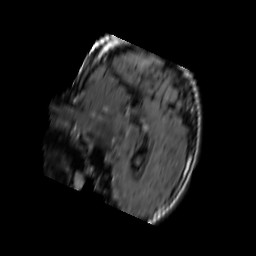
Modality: FLAIR
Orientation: sagittal
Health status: ill
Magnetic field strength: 3 T